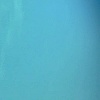
Label: water